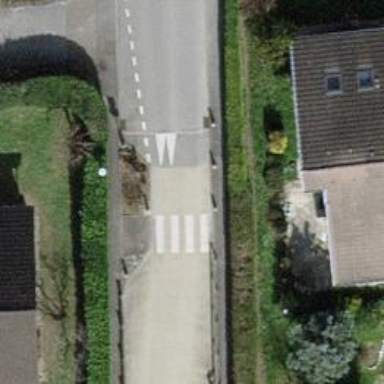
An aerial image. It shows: Chicane for traffic calming.